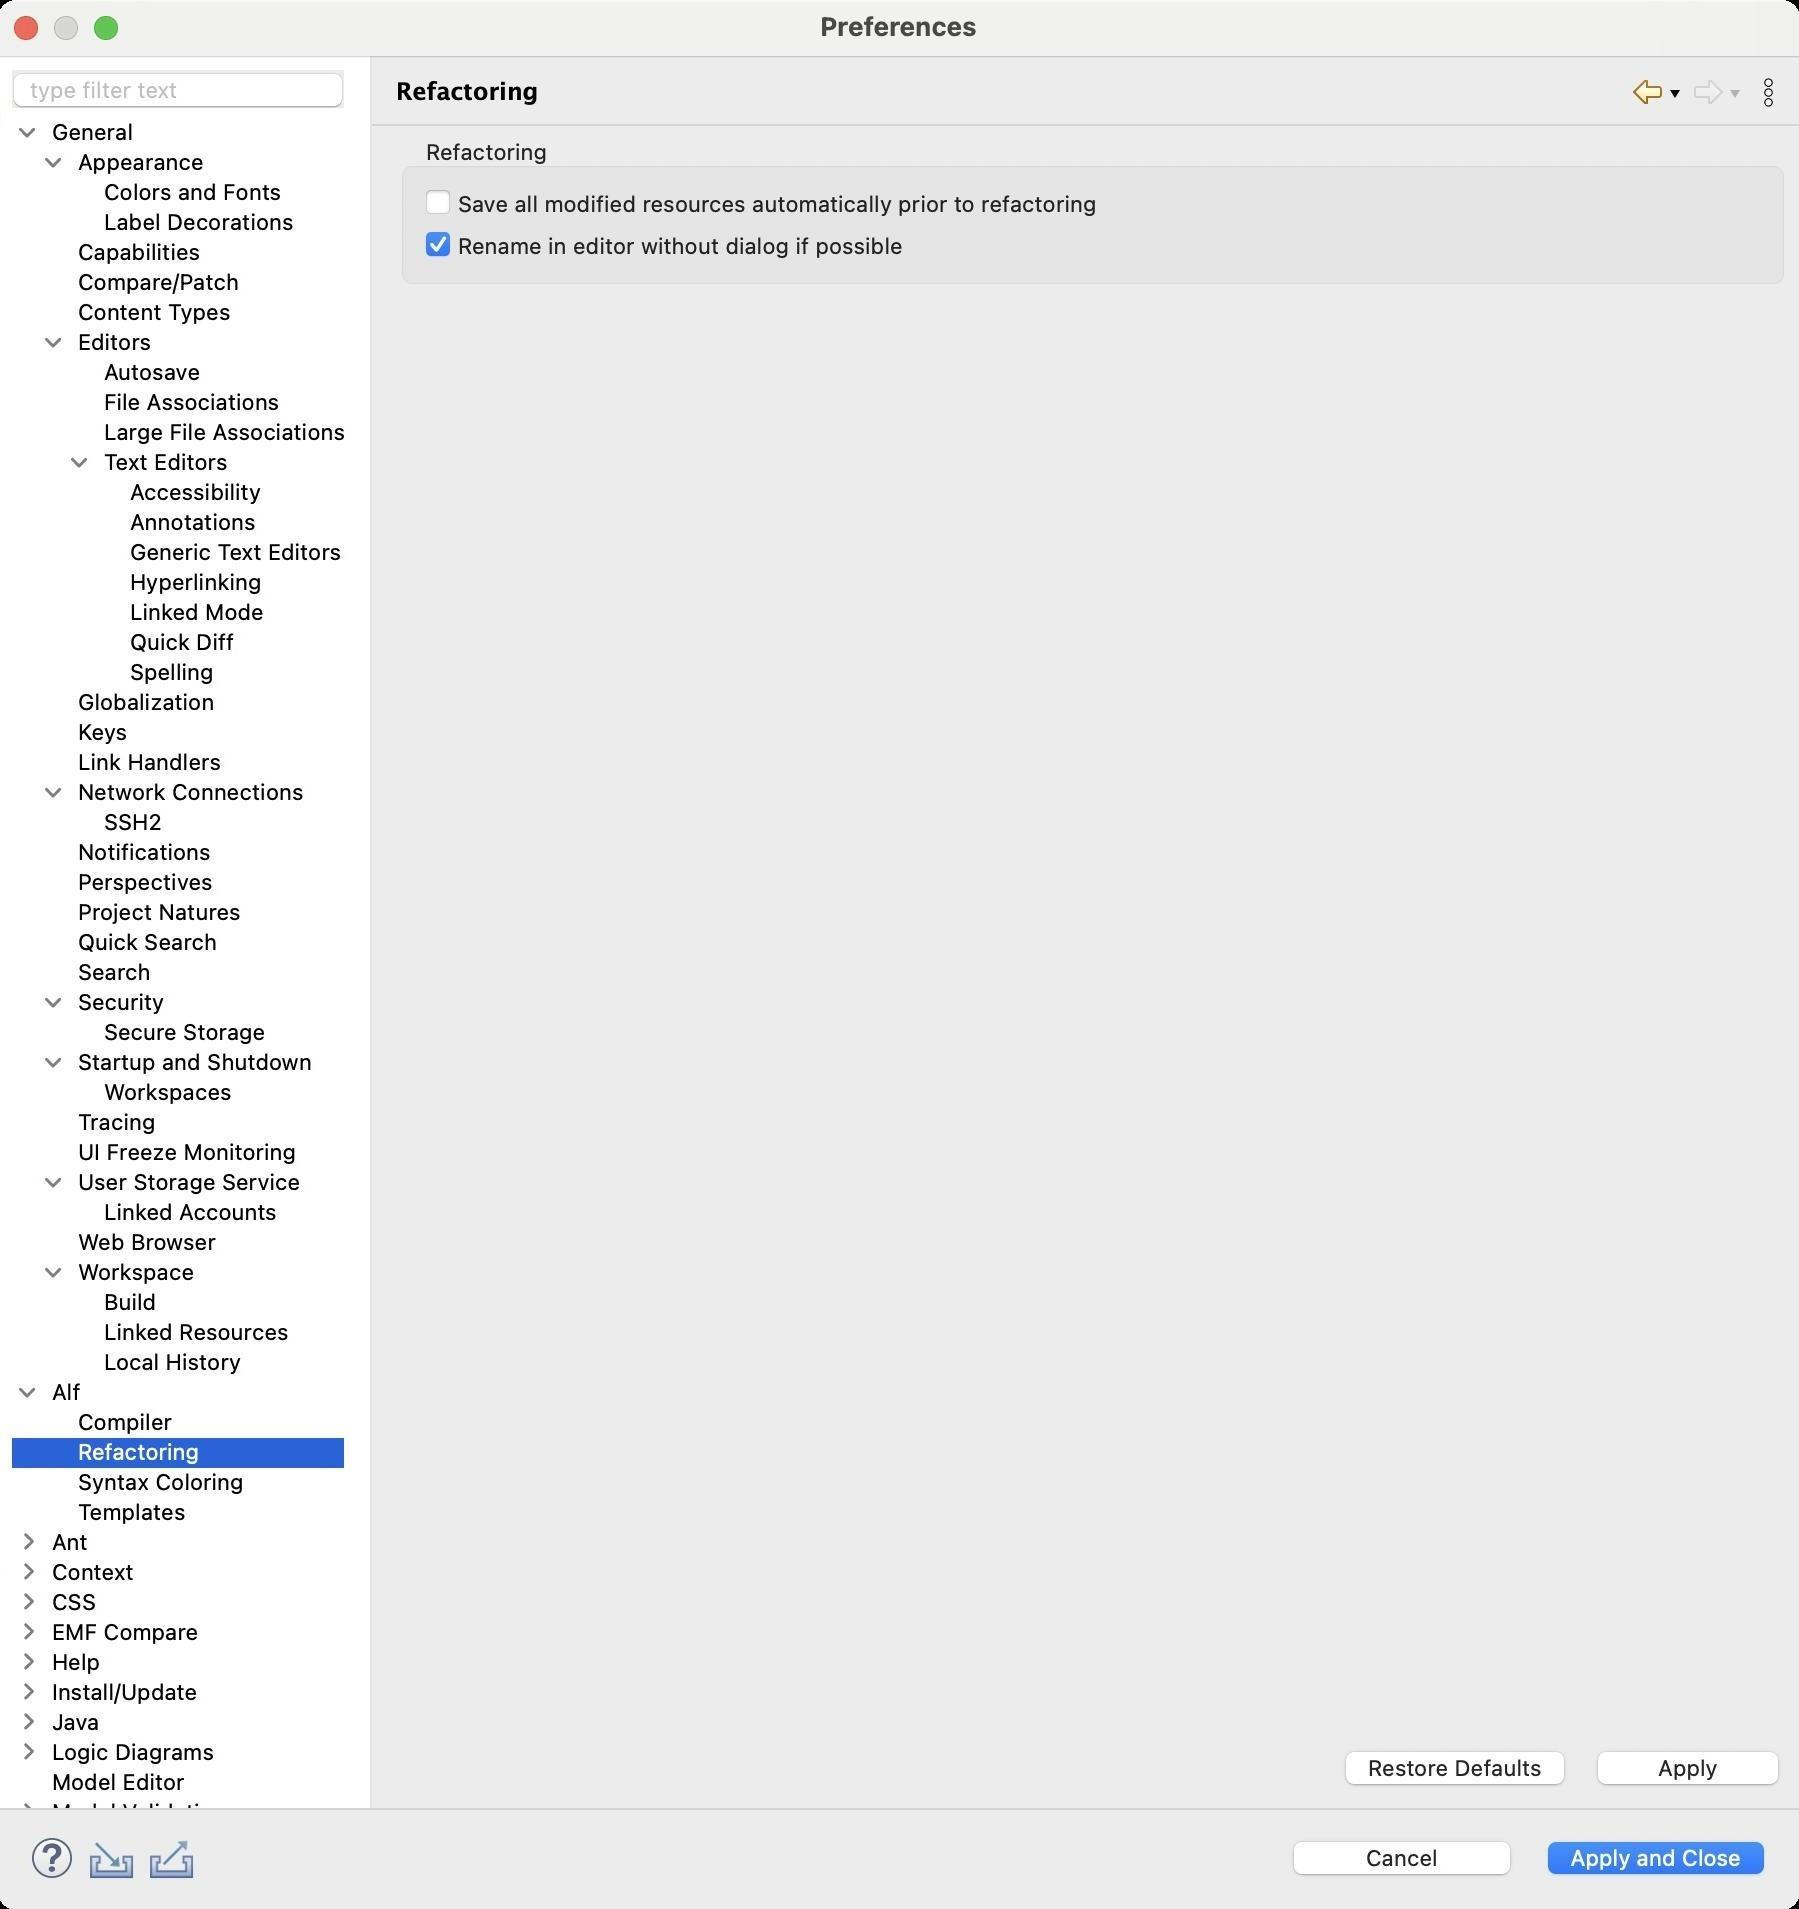
Accessibility tree:
{"name": "Preferences", "role": "AXWindow", "description": null, "role_description": "standard window", "value": null, "position": "480.00;95.00", "size": "901;955", "children": [{"name": "Apply_and_Close", "role": "AXButton", "description": null, "role_description": "button", "value": null, "position": "769.00;917.00", "size": "120;27", "children": []}, {"name": "Cancel", "role": "AXButton", "description": null, "role_description": "button", "value": null, "position": "642.00;917.00", "size": "120;27", "children": []}, {"name": null, "role": "AXToolbar", "description": null, "role_description": "toolbar", "value": null, "position": "12.00;915.00", "size": "90;30", "children": [{"name": "Help", "role": "AXCheckBox", "description": null, "role_description": "checkbox", "value": 0, "position": "12.00;915.00", "size": "30;30", "children": []}, {"name": "Import", "role": "AXButton", "description": null, "role_description": "button", "value": null, "position": "42.00;915.00", "size": "30;30", "children": []}, {"name": "Export", "role": "AXButton", "description": null, "role_description": "button", "value": null, "position": "72.00;915.00", "size": "30;30", "children": []}]}, {"name": null, "role": "AXScrollArea", "description": null, "role_description": "scroll area", "value": null, "position": "199.00;69.00", "size": "697;830", "children": [{"name": "Apply", "role": "AXButton", "description": null, "role_description": "button", "value": null, "position": "794.00;872.00", "size": "102;27", "children": []}, {"name": "Restore_Defaults", "role": "AXButton", "description": null, "role_description": "button", "value": null, "position": "668.00;872.00", "size": "121;27", "children": []}, {"name": null, "role": "AXGroup", "description": null, "role_description": "group", "value": null, "position": "199.00;69.00", "size": "697;77", "children": [{"name": "Rename_in_editor_without_dialog_if_possible", "role": "AXCheckBox", "description": null, "role_description": "checkbox", "value": 1, "position": "213.00;115.00", "size": "244;16", "children": []}, {"name": "Save_all_modified_resources_automatically_prior_to_refactoring", "role": "AXCheckBox", "description": null, "role_description": "checkbox", "value": 0, "position": "213.00;94.00", "size": "341;16", "children": []}, {"name": null, "role": "AXStaticText", "description": null, "role_description": "text", "value": "Refactoring", "position": "210.00;69.00", "size": "69;14", "children": []}]}]}, {"name": null, "role": "AXToolbar", "description": "", "role_description": "toolbar", "value": null, "position": "814.00;35.00", "size": "82;22", "children": [{"name": "Back_to_Compiler", "role": "AXMenuButton", "description": null, "role_description": "menu button", "value": null, "position": "814.00;35.00", "size": "22;22", "children": []}, {"name": "Forward", "role": "AXMenuButton", "description": null, "role_description": "menu button", "value": null, "position": "844.00;35.00", "size": "22;22", "children": []}, {"name": "Additional_Dialog_Actions", "role": "AXButton", "description": null, "role_description": "button", "value": null, "position": "874.00;35.00", "size": "22;22", "children": []}]}, {"name": null, "role": "AXStaticText", "description": "", "role_description": "text", "value": "Refactoring", "position": "196.00;35.00", "size": "611;21", "children": []}, {"name": null, "role": "AXSplitter", "description": null, "role_description": "splitter", "value": 180, "position": "180.00;28.00", "size": "5;876", "children": []}, {"name": null, "role": "AXScrollArea", "description": null, "role_description": "scroll area", "value": null, "position": "7.00;59.00", "size": "166;845", "children": [{"name": null, "role": "AXOutline", "description": null, "role_description": "outline", "value": null, "position": "7.00;59.00", "size": "167;930", "children": [{"name": null, "role": "AXRow", "description": null, "role_description": "outline row", "value": null, "position": "7.00;59.00", "size": "167;15", "children": [{"name": null, "role": "AXGroup", "description": null, "role_description": "group", "value": null, "position": "7.00;59.00", "size": "167;15", "children": [{"name": null, "role": "AXDisclosureTriangle", "description": null, "role_description": "disclosure triangle", "value": 1, "position": "9.00;59.00", "size": "12;14", "children": []}, {"name": null, "role": "AXStaticText", "description": null, "role_description": "text", "value": "General", "position": "25.00;59.00", "size": "148;14", "children": []}]}]}, {"name": null, "role": "AXRow", "description": null, "role_description": "outline row", "value": null, "position": "7.00;74.00", "size": "167;15", "children": [{"name": null, "role": "AXGroup", "description": null, "role_description": "group", "value": null, "position": "7.00;74.00", "size": "167;15", "children": [{"name": null, "role": "AXDisclosureTriangle", "description": null, "role_description": "disclosure triangle", "value": 1, "position": "22.00;74.00", "size": "12;14", "children": []}, {"name": null, "role": "AXStaticText", "description": null, "role_description": "text", "value": "Appearance", "position": "38.00;74.00", "size": "135;14", "children": []}]}]}, {"name": null, "role": "AXRow", "description": null, "role_description": "outline row", "value": null, "position": "7.00;89.00", "size": "167;15", "children": [{"name": null, "role": "AXStaticText", "description": null, "role_description": "text", "value": "Colors and Fonts", "position": "51.00;89.00", "size": "122;14", "children": []}]}, {"name": null, "role": "AXRow", "description": null, "role_description": "outline row", "value": null, "position": "7.00;104.00", "size": "167;15", "children": [{"name": null, "role": "AXStaticText", "description": null, "role_description": "text", "value": "Label Decorations", "position": "51.00;104.00", "size": "122;14", "children": []}]}, {"name": null, "role": "AXRow", "description": null, "role_description": "outline row", "value": null, "position": "7.00;119.00", "size": "167;15", "children": [{"name": null, "role": "AXStaticText", "description": null, "role_description": "text", "value": "Capabilities", "position": "38.00;119.00", "size": "135;14", "children": []}]}, {"name": null, "role": "AXRow", "description": null, "role_description": "outline row", "value": null, "position": "7.00;134.00", "size": "167;15", "children": [{"name": null, "role": "AXStaticText", "description": null, "role_description": "text", "value": "Compare/Patch", "position": "38.00;134.00", "size": "135;14", "children": []}]}, {"name": null, "role": "AXRow", "description": null, "role_description": "outline row", "value": null, "position": "7.00;149.00", "size": "167;15", "children": [{"name": null, "role": "AXStaticText", "description": null, "role_description": "text", "value": "Content Types", "position": "38.00;149.00", "size": "135;14", "children": []}]}, {"name": null, "role": "AXRow", "description": null, "role_description": "outline row", "value": null, "position": "7.00;164.00", "size": "167;15", "children": [{"name": null, "role": "AXGroup", "description": null, "role_description": "group", "value": null, "position": "7.00;164.00", "size": "167;15", "children": [{"name": null, "role": "AXDisclosureTriangle", "description": null, "role_description": "disclosure triangle", "value": 1, "position": "22.00;164.00", "size": "12;14", "children": []}, {"name": null, "role": "AXStaticText", "description": null, "role_description": "text", "value": "Editors", "position": "38.00;164.00", "size": "135;14", "children": []}]}]}, {"name": null, "role": "AXRow", "description": null, "role_description": "outline row", "value": null, "position": "7.00;179.00", "size": "167;15", "children": [{"name": null, "role": "AXStaticText", "description": null, "role_description": "text", "value": "Autosave", "position": "51.00;179.00", "size": "122;14", "children": []}]}, {"name": null, "role": "AXRow", "description": null, "role_description": "outline row", "value": null, "position": "7.00;194.00", "size": "167;15", "children": [{"name": null, "role": "AXStaticText", "description": null, "role_description": "text", "value": "File Associations", "position": "51.00;194.00", "size": "122;14", "children": []}]}, {"name": null, "role": "AXRow", "description": null, "role_description": "outline row", "value": null, "position": "7.00;209.00", "size": "167;15", "children": [{"name": null, "role": "AXStaticText", "description": null, "role_description": "text", "value": "Large File Associations", "position": "51.00;209.00", "size": "122;14", "children": []}]}, {"name": null, "role": "AXRow", "description": null, "role_description": "outline row", "value": null, "position": "7.00;224.00", "size": "167;15", "children": [{"name": null, "role": "AXGroup", "description": null, "role_description": "group", "value": null, "position": "7.00;224.00", "size": "167;15", "children": [{"name": null, "role": "AXDisclosureTriangle", "description": null, "role_description": "disclosure triangle", "value": 1, "position": "35.00;224.00", "size": "12;14", "children": []}, {"name": null, "role": "AXStaticText", "description": null, "role_description": "text", "value": "Text Editors", "position": "51.00;224.00", "size": "122;14", "children": []}]}]}, {"name": null, "role": "AXRow", "description": null, "role_description": "outline row", "value": null, "position": "7.00;239.00", "size": "167;15", "children": [{"name": null, "role": "AXStaticText", "description": null, "role_description": "text", "value": "Accessibility", "position": "64.00;239.00", "size": "109;14", "children": []}]}, {"name": null, "role": "AXRow", "description": null, "role_description": "outline row", "value": null, "position": "7.00;254.00", "size": "167;15", "children": [{"name": null, "role": "AXStaticText", "description": null, "role_description": "text", "value": "Annotations", "position": "64.00;254.00", "size": "109;14", "children": []}]}, {"name": null, "role": "AXRow", "description": null, "role_description": "outline row", "value": null, "position": "7.00;269.00", "size": "167;15", "children": [{"name": null, "role": "AXStaticText", "description": null, "role_description": "text", "value": "Generic Text Editors", "position": "64.00;269.00", "size": "109;14", "children": []}]}, {"name": null, "role": "AXRow", "description": null, "role_description": "outline row", "value": null, "position": "7.00;284.00", "size": "167;15", "children": [{"name": null, "role": "AXStaticText", "description": null, "role_description": "text", "value": "Hyperlinking", "position": "64.00;284.00", "size": "109;14", "children": []}]}, {"name": null, "role": "AXRow", "description": null, "role_description": "outline row", "value": null, "position": "7.00;299.00", "size": "167;15", "children": [{"name": null, "role": "AXStaticText", "description": null, "role_description": "text", "value": "Linked Mode", "position": "64.00;299.00", "size": "109;14", "children": []}]}, {"name": null, "role": "AXRow", "description": null, "role_description": "outline row", "value": null, "position": "7.00;314.00", "size": "167;15", "children": [{"name": null, "role": "AXStaticText", "description": null, "role_description": "text", "value": "Quick Diff", "position": "64.00;314.00", "size": "109;14", "children": []}]}, {"name": null, "role": "AXRow", "description": null, "role_description": "outline row", "value": null, "position": "7.00;329.00", "size": "167;15", "children": [{"name": null, "role": "AXStaticText", "description": null, "role_description": "text", "value": "Spelling", "position": "64.00;329.00", "size": "109;14", "children": []}]}, {"name": null, "role": "AXRow", "description": null, "role_description": "outline row", "value": null, "position": "7.00;344.00", "size": "167;15", "children": [{"name": null, "role": "AXStaticText", "description": null, "role_description": "text", "value": "Globalization", "position": "38.00;344.00", "size": "135;14", "children": []}]}, {"name": null, "role": "AXRow", "description": null, "role_description": "outline row", "value": null, "position": "7.00;359.00", "size": "167;15", "children": [{"name": null, "role": "AXStaticText", "description": null, "role_description": "text", "value": "Keys", "position": "38.00;359.00", "size": "135;14", "children": []}]}, {"name": null, "role": "AXRow", "description": null, "role_description": "outline row", "value": null, "position": "7.00;374.00", "size": "167;15", "children": [{"name": null, "role": "AXStaticText", "description": null, "role_description": "text", "value": "Link Handlers", "position": "38.00;374.00", "size": "135;14", "children": []}]}, {"name": null, "role": "AXRow", "description": null, "role_description": "outline row", "value": null, "position": "7.00;389.00", "size": "167;15", "children": [{"name": null, "role": "AXGroup", "description": null, "role_description": "group", "value": null, "position": "7.00;389.00", "size": "167;15", "children": [{"name": null, "role": "AXDisclosureTriangle", "description": null, "role_description": "disclosure triangle", "value": 1, "position": "22.00;389.00", "size": "12;14", "children": []}, {"name": null, "role": "AXStaticText", "description": null, "role_description": "text", "value": "Network Connections", "position": "38.00;389.00", "size": "135;14", "children": []}]}]}, {"name": null, "role": "AXRow", "description": null, "role_description": "outline row", "value": null, "position": "7.00;404.00", "size": "167;15", "children": [{"name": null, "role": "AXStaticText", "description": null, "role_description": "text", "value": "SSH2", "position": "51.00;404.00", "size": "122;14", "children": []}]}, {"name": null, "role": "AXRow", "description": null, "role_description": "outline row", "value": null, "position": "7.00;419.00", "size": "167;15", "children": [{"name": null, "role": "AXStaticText", "description": null, "role_description": "text", "value": "Notifications", "position": "38.00;419.00", "size": "135;14", "children": []}]}, {"name": null, "role": "AXRow", "description": null, "role_description": "outline row", "value": null, "position": "7.00;434.00", "size": "167;15", "children": [{"name": null, "role": "AXStaticText", "description": null, "role_description": "text", "value": "Perspectives", "position": "38.00;434.00", "size": "135;14", "children": []}]}, {"name": null, "role": "AXRow", "description": null, "role_description": "outline row", "value": null, "position": "7.00;449.00", "size": "167;15", "children": [{"name": null, "role": "AXStaticText", "description": null, "role_description": "text", "value": "Project Natures", "position": "38.00;449.00", "size": "135;14", "children": []}]}, {"name": null, "role": "AXRow", "description": null, "role_description": "outline row", "value": null, "position": "7.00;464.00", "size": "167;15", "children": [{"name": null, "role": "AXStaticText", "description": null, "role_description": "text", "value": "Quick Search", "position": "38.00;464.00", "size": "135;14", "children": []}]}, {"name": null, "role": "AXRow", "description": null, "role_description": "outline row", "value": null, "position": "7.00;479.00", "size": "167;15", "children": [{"name": null, "role": "AXStaticText", "description": null, "role_description": "text", "value": "Search", "position": "38.00;479.00", "size": "135;14", "children": []}]}, {"name": null, "role": "AXRow", "description": null, "role_description": "outline row", "value": null, "position": "7.00;494.00", "size": "167;15", "children": [{"name": null, "role": "AXGroup", "description": null, "role_description": "group", "value": null, "position": "7.00;494.00", "size": "167;15", "children": [{"name": null, "role": "AXDisclosureTriangle", "description": null, "role_description": "disclosure triangle", "value": 1, "position": "22.00;494.00", "size": "12;14", "children": []}, {"name": null, "role": "AXStaticText", "description": null, "role_description": "text", "value": "Security", "position": "38.00;494.00", "size": "135;14", "children": []}]}]}, {"name": null, "role": "AXRow", "description": null, "role_description": "outline row", "value": null, "position": "7.00;509.00", "size": "167;15", "children": [{"name": null, "role": "AXStaticText", "description": null, "role_description": "text", "value": "Secure Storage", "position": "51.00;509.00", "size": "122;14", "children": []}]}, {"name": null, "role": "AXRow", "description": null, "role_description": "outline row", "value": null, "position": "7.00;524.00", "size": "167;15", "children": [{"name": null, "role": "AXGroup", "description": null, "role_description": "group", "value": null, "position": "7.00;524.00", "size": "167;15", "children": [{"name": null, "role": "AXDisclosureTriangle", "description": null, "role_description": "disclosure triangle", "value": 1, "position": "22.00;524.00", "size": "12;14", "children": []}, {"name": null, "role": "AXStaticText", "description": null, "role_description": "text", "value": "Startup and Shutdown", "position": "38.00;524.00", "size": "135;14", "children": []}]}]}, {"name": null, "role": "AXRow", "description": null, "role_description": "outline row", "value": null, "position": "7.00;539.00", "size": "167;15", "children": [{"name": null, "role": "AXStaticText", "description": null, "role_description": "text", "value": "Workspaces", "position": "51.00;539.00", "size": "122;14", "children": []}]}, {"name": null, "role": "AXRow", "description": null, "role_description": "outline row", "value": null, "position": "7.00;554.00", "size": "167;15", "children": [{"name": null, "role": "AXStaticText", "description": null, "role_description": "text", "value": "Tracing", "position": "38.00;554.00", "size": "135;14", "children": []}]}, {"name": null, "role": "AXRow", "description": null, "role_description": "outline row", "value": null, "position": "7.00;569.00", "size": "167;15", "children": [{"name": null, "role": "AXStaticText", "description": null, "role_description": "text", "value": "UI Freeze Monitoring", "position": "38.00;569.00", "size": "135;14", "children": []}]}, {"name": null, "role": "AXRow", "description": null, "role_description": "outline row", "value": null, "position": "7.00;584.00", "size": "167;15", "children": [{"name": null, "role": "AXGroup", "description": null, "role_description": "group", "value": null, "position": "7.00;584.00", "size": "167;15", "children": [{"name": null, "role": "AXDisclosureTriangle", "description": null, "role_description": "disclosure triangle", "value": 1, "position": "22.00;584.00", "size": "12;14", "children": []}, {"name": null, "role": "AXStaticText", "description": null, "role_description": "text", "value": "User Storage Service", "position": "38.00;584.00", "size": "135;14", "children": []}]}]}, {"name": null, "role": "AXRow", "description": null, "role_description": "outline row", "value": null, "position": "7.00;599.00", "size": "167;15", "children": [{"name": null, "role": "AXStaticText", "description": null, "role_description": "text", "value": "Linked Accounts", "position": "51.00;599.00", "size": "122;14", "children": []}]}, {"name": null, "role": "AXRow", "description": null, "role_description": "outline row", "value": null, "position": "7.00;614.00", "size": "167;15", "children": [{"name": null, "role": "AXStaticText", "description": null, "role_description": "text", "value": "Web Browser", "position": "38.00;614.00", "size": "135;14", "children": []}]}, {"name": null, "role": "AXRow", "description": null, "role_description": "outline row", "value": null, "position": "7.00;629.00", "size": "167;15", "children": [{"name": null, "role": "AXGroup", "description": null, "role_description": "group", "value": null, "position": "7.00;629.00", "size": "167;15", "children": [{"name": null, "role": "AXDisclosureTriangle", "description": null, "role_description": "disclosure triangle", "value": 1, "position": "22.00;629.00", "size": "12;14", "children": []}, {"name": null, "role": "AXStaticText", "description": null, "role_description": "text", "value": "Workspace", "position": "38.00;629.00", "size": "135;14", "children": []}]}]}, {"name": null, "role": "AXRow", "description": null, "role_description": "outline row", "value": null, "position": "7.00;644.00", "size": "167;15", "children": [{"name": null, "role": "AXStaticText", "description": null, "role_description": "text", "value": "Build", "position": "51.00;644.00", "size": "122;14", "children": []}]}, {"name": null, "role": "AXRow", "description": null, "role_description": "outline row", "value": null, "position": "7.00;659.00", "size": "167;15", "children": [{"name": null, "role": "AXStaticText", "description": null, "role_description": "text", "value": "Linked Resources", "position": "51.00;659.00", "size": "122;14", "children": []}]}, {"name": null, "role": "AXRow", "description": null, "role_description": "outline row", "value": null, "position": "7.00;674.00", "size": "167;15", "children": [{"name": null, "role": "AXStaticText", "description": null, "role_description": "text", "value": "Local History", "position": "51.00;674.00", "size": "122;14", "children": []}]}, {"name": null, "role": "AXRow", "description": null, "role_description": "outline row", "value": null, "position": "7.00;689.00", "size": "167;15", "children": [{"name": null, "role": "AXGroup", "description": null, "role_description": "group", "value": null, "position": "7.00;689.00", "size": "167;15", "children": [{"name": null, "role": "AXDisclosureTriangle", "description": null, "role_description": "disclosure triangle", "value": 1, "position": "9.00;689.00", "size": "12;14", "children": []}, {"name": null, "role": "AXStaticText", "description": null, "role_description": "text", "value": "Alf", "position": "25.00;689.00", "size": "148;14", "children": []}]}]}, {"name": null, "role": "AXRow", "description": null, "role_description": "outline row", "value": null, "position": "7.00;704.00", "size": "167;15", "children": [{"name": null, "role": "AXStaticText", "description": null, "role_description": "text", "value": "Compiler", "position": "38.00;704.00", "size": "135;14", "children": []}]}, {"name": null, "role": "AXRow", "description": null, "role_description": "outline row", "value": null, "position": "7.00;719.00", "size": "167;15", "children": [{"name": null, "role": "AXStaticText", "description": null, "role_description": "text", "value": "Refactoring", "position": "38.00;719.00", "size": "135;14", "children": []}]}, {"name": null, "role": "AXRow", "description": null, "role_description": "outline row", "value": null, "position": "7.00;734.00", "size": "167;15", "children": [{"name": null, "role": "AXStaticText", "description": null, "role_description": "text", "value": "Syntax Coloring", "position": "38.00;734.00", "size": "135;14", "children": []}]}, {"name": null, "role": "AXRow", "description": null, "role_description": "outline row", "value": null, "position": "7.00;749.00", "size": "167;15", "children": [{"name": null, "role": "AXStaticText", "description": null, "role_description": "text", "value": "Templates", "position": "38.00;749.00", "size": "135;14", "children": []}]}, {"name": null, "role": "AXRow", "description": null, "role_description": "outline row", "value": null, "position": "7.00;764.00", "size": "167;15", "children": [{"name": null, "role": "AXGroup", "description": null, "role_description": "group", "value": null, "position": "7.00;764.00", "size": "167;15", "children": [{"name": null, "role": "AXDisclosureTriangle", "description": null, "role_description": "disclosure triangle", "value": 0, "position": "9.00;764.00", "size": "12;14", "children": []}, {"name": null, "role": "AXStaticText", "description": null, "role_description": "text", "value": "Ant", "position": "25.00;764.00", "size": "148;14", "children": []}]}]}, {"name": null, "role": "AXRow", "description": null, "role_description": "outline row", "value": null, "position": "7.00;779.00", "size": "167;15", "children": [{"name": null, "role": "AXGroup", "description": null, "role_description": "group", "value": null, "position": "7.00;779.00", "size": "167;15", "children": [{"name": null, "role": "AXDisclosureTriangle", "description": null, "role_description": "disclosure triangle", "value": 0, "position": "9.00;779.00", "size": "12;14", "children": []}, {"name": null, "role": "AXStaticText", "description": null, "role_description": "text", "value": "Context", "position": "25.00;779.00", "size": "148;14", "children": []}]}]}, {"name": null, "role": "AXRow", "description": null, "role_description": "outline row", "value": null, "position": "7.00;794.00", "size": "167;15", "children": [{"name": null, "role": "AXGroup", "description": null, "role_description": "group", "value": null, "position": "7.00;794.00", "size": "167;15", "children": [{"name": null, "role": "AXDisclosureTriangle", "description": null, "role_description": "disclosure triangle", "value": 0, "position": "9.00;794.00", "size": "12;14", "children": []}, {"name": null, "role": "AXStaticText", "description": null, "role_description": "text", "value": "CSS", "position": "25.00;794.00", "size": "148;14", "children": []}]}]}, {"name": null, "role": "AXRow", "description": null, "role_description": "outline row", "value": null, "position": "7.00;809.00", "size": "167;15", "children": [{"name": null, "role": "AXGroup", "description": null, "role_description": "group", "value": null, "position": "7.00;809.00", "size": "167;15", "children": [{"name": null, "role": "AXDisclosureTriangle", "description": null, "role_description": "disclosure triangle", "value": 0, "position": "9.00;809.00", "size": "12;14", "children": []}, {"name": null, "role": "AXStaticText", "description": null, "role_description": "text", "value": "EMF Compare", "position": "25.00;809.00", "size": "148;14", "children": []}]}]}, {"name": null, "role": "AXRow", "description": null, "role_description": "outline row", "value": null, "position": "7.00;824.00", "size": "167;15", "children": [{"name": null, "role": "AXGroup", "description": null, "role_description": "group", "value": null, "position": "7.00;824.00", "size": "167;15", "children": [{"name": null, "role": "AXDisclosureTriangle", "description": null, "role_description": "disclosure triangle", "value": 0, "position": "9.00;824.00", "size": "12;14", "children": []}, {"name": null, "role": "AXStaticText", "description": null, "role_description": "text", "value": "Help", "position": "25.00;824.00", "size": "148;14", "children": []}]}]}, {"name": null, "role": "AXRow", "description": null, "role_description": "outline row", "value": null, "position": "7.00;839.00", "size": "167;15", "children": [{"name": null, "role": "AXGroup", "description": null, "role_description": "group", "value": null, "position": "7.00;839.00", "size": "167;15", "children": [{"name": null, "role": "AXDisclosureTriangle", "description": null, "role_description": "disclosure triangle", "value": 0, "position": "9.00;839.00", "size": "12;14", "children": []}, {"name": null, "role": "AXStaticText", "description": null, "role_description": "text", "value": "Install/Update", "position": "25.00;839.00", "size": "148;14", "children": []}]}]}, {"name": null, "role": "AXRow", "description": null, "role_description": "outline row", "value": null, "position": "7.00;854.00", "size": "167;15", "children": [{"name": null, "role": "AXGroup", "description": null, "role_description": "group", "value": null, "position": "7.00;854.00", "size": "167;15", "children": [{"name": null, "role": "AXDisclosureTriangle", "description": null, "role_description": "disclosure triangle", "value": 0, "position": "9.00;854.00", "size": "12;14", "children": []}, {"name": null, "role": "AXStaticText", "description": null, "role_description": "text", "value": "Java", "position": "25.00;854.00", "size": "148;14", "children": []}]}]}, {"name": null, "role": "AXRow", "description": null, "role_description": "outline row", "value": null, "position": "7.00;869.00", "size": "167;15", "children": [{"name": null, "role": "AXGroup", "description": null, "role_description": "group", "value": null, "position": "7.00;869.00", "size": "167;15", "children": [{"name": null, "role": "AXDisclosureTriangle", "description": null, "role_description": "disclosure triangle", "value": 0, "position": "9.00;869.00", "size": "12;14", "children": []}, {"name": null, "role": "AXStaticText", "description": null, "role_description": "text", "value": "Logic Diagrams", "position": "25.00;869.00", "size": "148;14", "children": []}]}]}, {"name": null, "role": "AXRow", "description": null, "role_description": "outline row", "value": null, "position": "7.00;884.00", "size": "167;15", "children": [{"name": null, "role": "AXStaticText", "description": null, "role_description": "text", "value": "Model Editor", "position": "25.00;884.00", "size": "148;14", "children": []}]}, {"name": null, "role": "AXRow", "description": null, "role_description": "outline row", "value": null, "position": "7.00;899.00", "size": "167;15", "children": [{"name": null, "role": "AXGroup", "description": null, "role_description": "group", "value": null, "position": "7.00;899.00", "size": "167;15", "children": [{"name": null, "role": "AXDisclosureTriangle", "description": null, "role_description": "disclosure triangle", "value": 0, "position": "9.00;899.00", "size": "12;14", "children": []}, {"name": null, "role": "AXStaticText", "description": null, "role_description": "text", "value": "Model Validation", "position": "25.00;899.00", "size": "148;14", "children": []}]}]}, {"name": null, "role": "AXRow", "description": null, "role_description": "outline row", "value": null, "position": "7.00;914.00", "size": "167;15", "children": [{"name": null, "role": "AXGroup", "description": null, "role_description": "group", "value": null, "position": "7.00;914.00", "size": "167;15", "children": [{"name": null, "role": "AXDisclosureTriangle", "description": null, "role_description": "disclosure triangle", "value": 0, "position": "9.00;914.00", "size": "12;14", "children": []}, {"name": null, "role": "AXStaticText", "description": null, "role_description": "text", "value": "OCL", "position": "25.00;914.00", "size": "148;14", "children": []}]}]}, {"name": null, "role": "AXRow", "description": null, "role_description": "outline row", "value": null, "position": "7.00;929.00", "size": "167;15", "children": [{"name": null, "role": "AXGroup", "description": null, "role_description": "group", "value": null, "position": "7.00;929.00", "size": "167;15", "children": [{"name": null, "role": "AXDisclosureTriangle", "description": null, "role_description": "disclosure triangle", "value": 0, "position": "9.00;929.00", "size": "12;14", "children": []}, {"name": null, "role": "AXStaticText", "description": null, "role_description": "text", "value": "Papyrus", "position": "25.00;929.00", "size": "148;14", "children": []}]}]}, {"name": null, "role": "AXRow", "description": null, "role_description": "outline row", "value": null, "position": "7.00;944.00", "size": "167;15", "children": [{"name": null, "role": "AXGroup", "description": null, "role_description": "group", "value": null, "position": "7.00;944.00", "size": "167;15", "children": [{"name": null, "role": "AXDisclosureTriangle", "description": null, "role_description": "disclosure triangle", "value": 0, "position": "9.00;944.00", "size": "12;14", "children": []}, {"name": null, "role": "AXStaticText", "description": null, "role_description": "text", "value": "Plug-in Development", "position": "25.00;944.00", "size": "148;14", "children": []}]}]}, {"name": null, "role": "AXRow", "description": null, "role_description": "outline row", "value": null, "position": "7.00;959.00", "size": "167;15", "children": [{"name": null, "role": "AXGroup", "description": null, "role_description": "group", "value": null, "position": "7.00;959.00", "size": "167;15", "children": [{"name": null, "role": "AXDisclosureTriangle", "description": null, "role_description": "disclosure triangle", "value": 0, "position": "9.00;959.00", "size": "12;14", "children": []}, {"name": null, "role": "AXStaticText", "description": null, "role_description": "text", "value": "Run/Debug", "position": "25.00;959.00", "size": "148;14", "children": []}]}]}, {"name": null, "role": "AXRow", "description": null, "role_description": "outline row", "value": null, "position": "7.00;974.00", "size": "167;15", "children": [{"name": null, "role": "AXGroup", "description": null, "role_description": "group", "value": null, "position": "7.00;974.00", "size": "167;15", "children": [{"name": null, "role": "AXDisclosureTriangle", "description": null, "role_description": "disclosure triangle", "value": 0, "position": "9.00;974.00", "size": "12;14", "children": []}, {"name": null, "role": "AXStaticText", "description": null, "role_description": "text", "value": "Version Control (Team)", "position": "25.00;974.00", "size": "148;14", "children": []}]}]}, {"name": null, "role": "AXColumn", "description": null, "role_description": "column", "value": null, "position": "7.00;59.00", "size": "167;930", "children": []}]}, {"name": null, "role": "AXScrollBar", "description": null, "role_description": "scroll bar", "value": 0.0, "position": "7.00;888.00", "size": "166;16", "children": [{"name": null, "role": "AXValueIndicator", "description": null, "role_description": "value indicator", "value": 0.0, "position": "8.00;892.00", "size": "163;12", "children": []}, {"name": null, "role": "AXButton", "description": null, "role_description": "increment arrow button", "value": null, "position": "7.00;888.00", "size": "0;0", "children": []}, {"name": null, "role": "AXButton", "description": null, "role_description": "decrement arrow button", "value": null, "position": "7.00;888.00", "size": "0;0", "children": []}, {"name": null, "role": "AXButton", "description": null, "role_description": "increment page button", "value": null, "position": "171.50;892.00", "size": "2;12", "children": []}, {"name": null, "role": "AXButton", "description": null, "role_description": "decrement page button", "value": null, "position": "7.00;892.00", "size": "1;12", "children": []}]}, {"name": null, "role": "AXScrollBar", "description": null, "role_description": "scroll bar", "value": 0.0, "position": "157.00;59.00", "size": "16;845", "children": [{"name": null, "role": "AXValueIndicator", "description": null, "role_description": "value indicator", "value": 0.0, "position": "161.00;60.00", "size": "12;766", "children": []}, {"name": null, "role": "AXButton", "description": null, "role_description": "increment arrow button", "value": null, "position": "157.00;59.00", "size": "0;0", "children": []}, {"name": null, "role": "AXButton", "description": null, "role_description": "decrement arrow button", "value": null, "position": "157.00;59.00", "size": "0;0", "children": []}, {"name": null, "role": "AXButton", "description": null, "role_description": "increment page button", "value": null, "position": "161.00;826.00", "size": "12;78", "children": []}, {"name": null, "role": "AXButton", "description": null, "role_description": "decrement page button", "value": null, "position": "161.00;59.00", "size": "12;1", "children": []}]}]}, {"name": "type_filter_text", "role": "AXTextField", "description": null, "role_description": "search text field", "value": "", "position": "7.00;35.00", "size": "166;19", "children": []}, {"name": null, "role": "AXButton", "description": null, "role_description": "close button", "value": null, "position": "7.00;6.00", "size": "14;16", "children": []}, {"name": null, "role": "AXButton", "description": null, "role_description": "zoom button", "value": null, "position": "47.00;6.00", "size": "14;16", "children": [{"name": null, "role": "AXGroup", "description": null, "role_description": "group", "value": null, "position": "47.00;6.00", "size": "14;16", "children": [{"name": null, "role": "AXGroup", "description": null, "role_description": "group", "value": null, "position": "47.00;6.00", "size": "14;16", "children": []}]}]}, {"name": null, "role": "AXButton", "description": null, "role_description": "minimize button", "value": null, "position": "27.00;6.00", "size": "14;16", "children": []}, {"name": null, "role": "AXStaticText", "description": null, "role_description": "text", "value": "Preferences", "position": "409.00;5.00", "size": "83;16", "children": []}]}